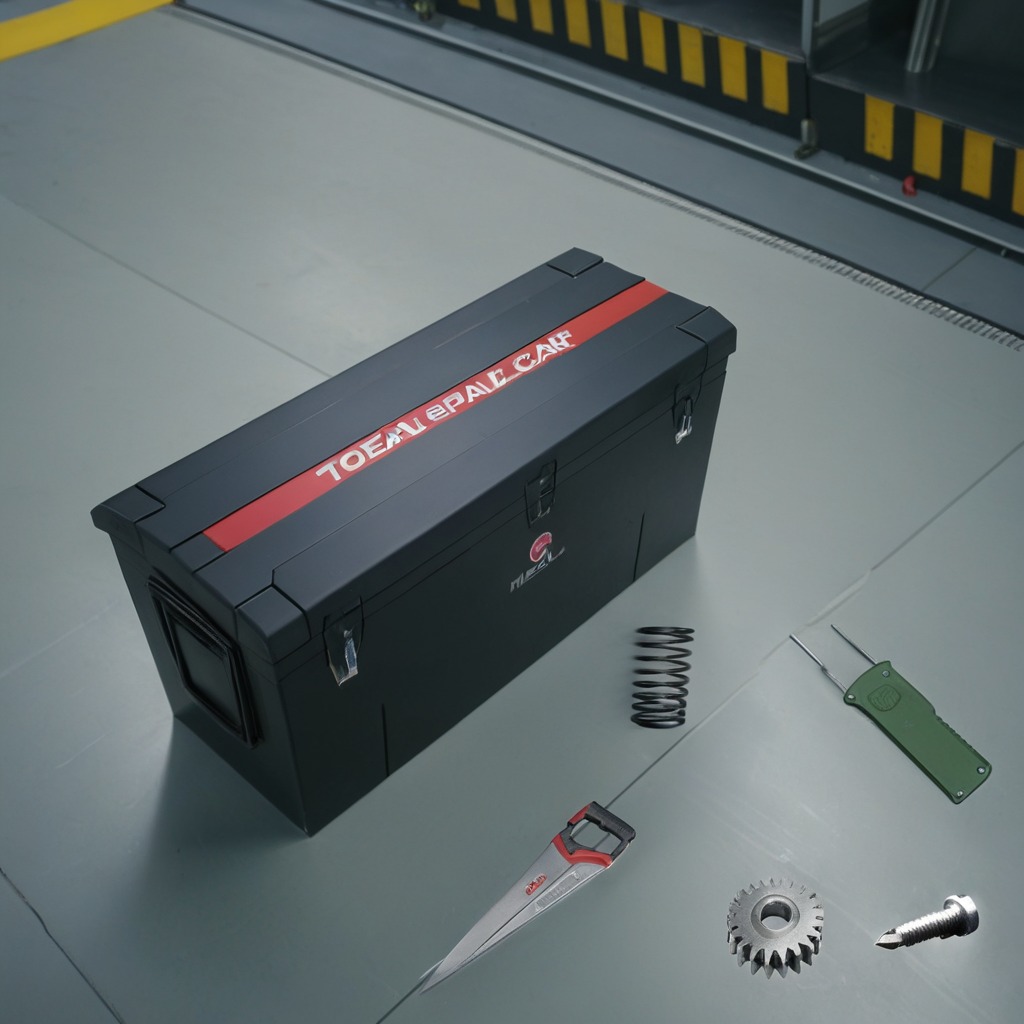
A steel gear with teeth, a utility knife, a metal machine screw, a coiled metal spring, and a handheld metal saw are lying on the toolbox surface.